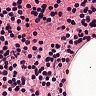
Metastatic tissue present: no